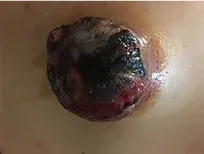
Tumor response to treatment. The metastatic mass in the posterior chest wall, before.
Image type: medical_photograph (other_medical_photograph)